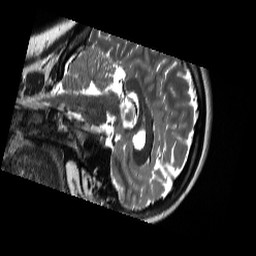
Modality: T2w
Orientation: sagittal
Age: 18
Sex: female
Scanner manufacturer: siemens
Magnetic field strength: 3 T
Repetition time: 13.52 s
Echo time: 0.088 s